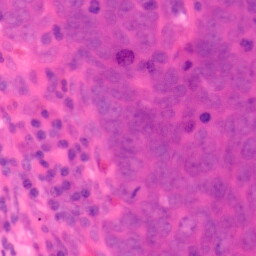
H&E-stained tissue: Colon